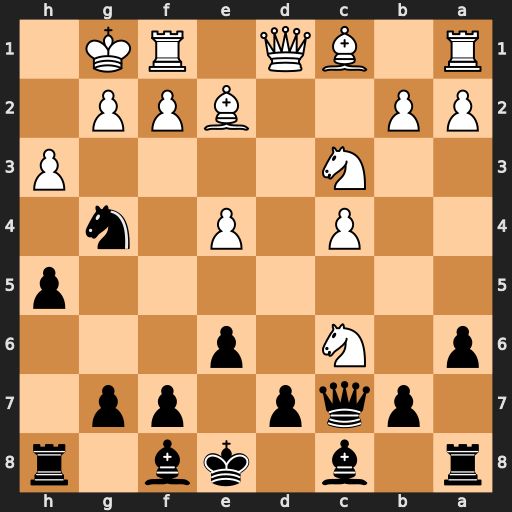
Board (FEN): r1b1kb1r/1pqp1pp1/p1N1p3/7p/2P1P1n1/2N4P/PP2BPP1/R1BQ1RK1
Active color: b
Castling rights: kq
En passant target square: -
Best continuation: Qh2#